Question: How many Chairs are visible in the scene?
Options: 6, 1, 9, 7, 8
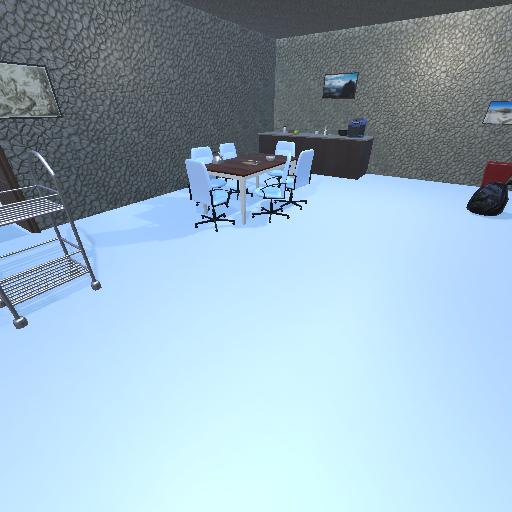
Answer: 6